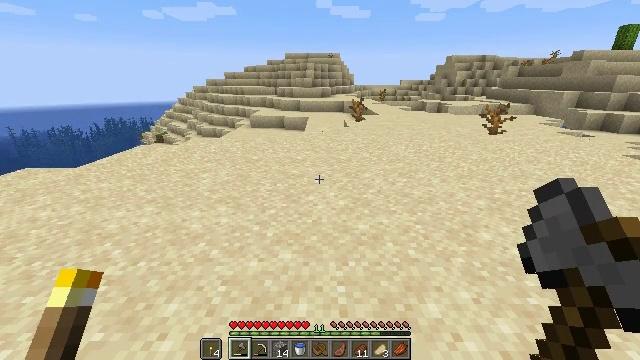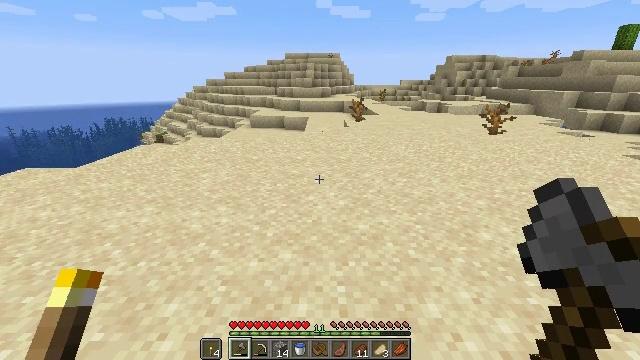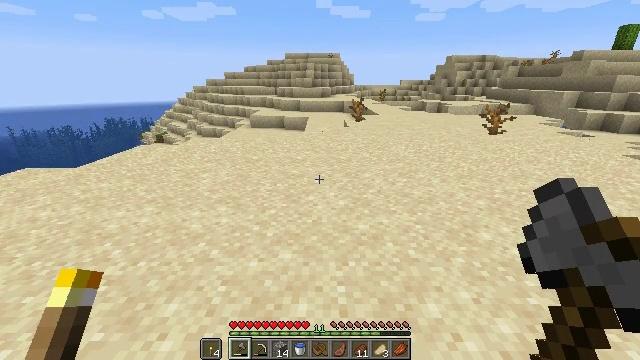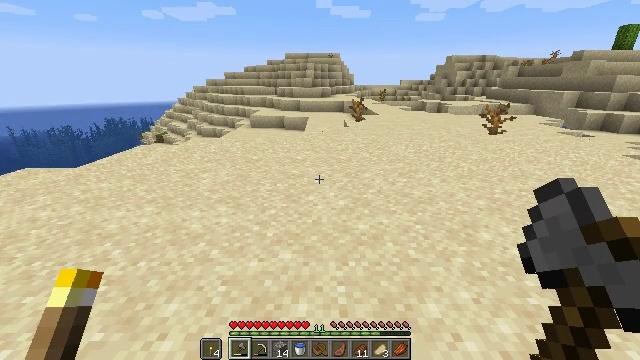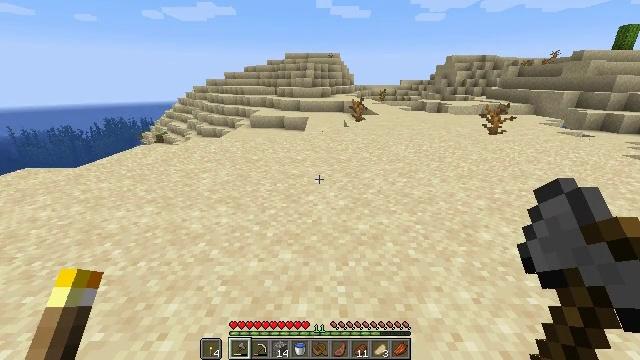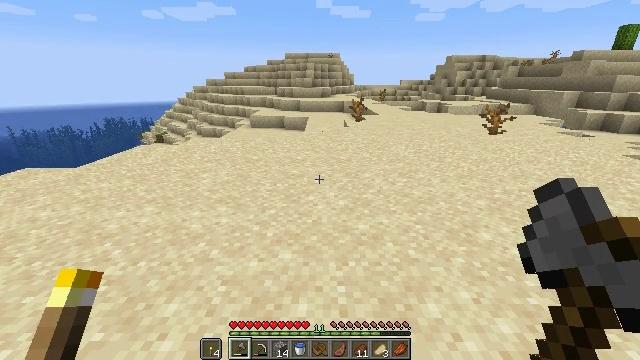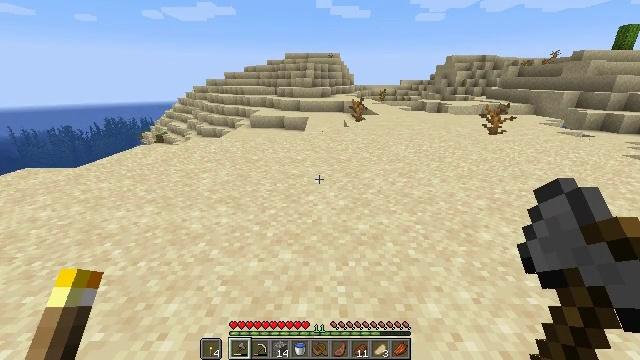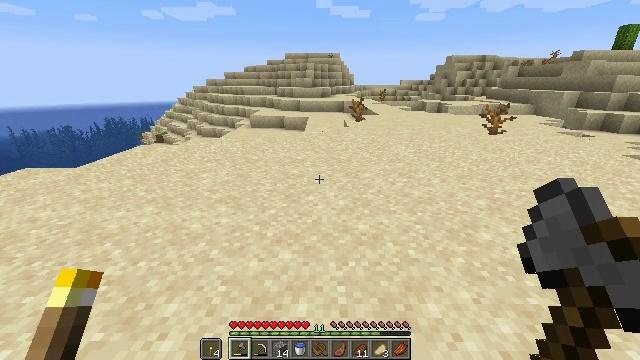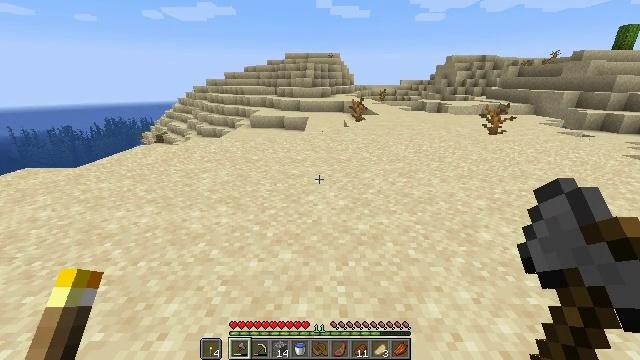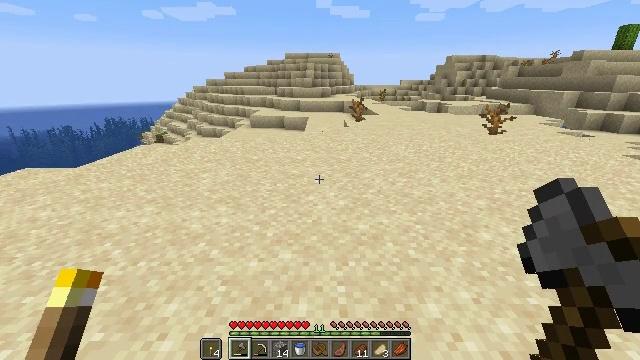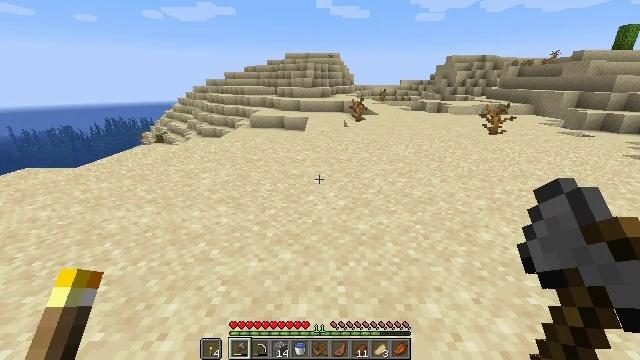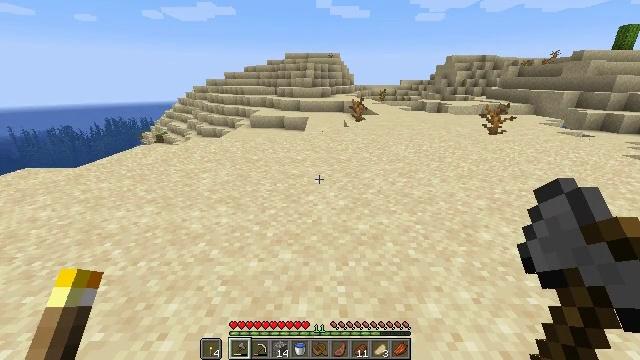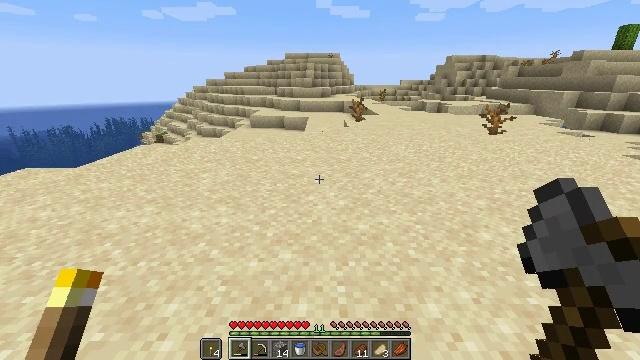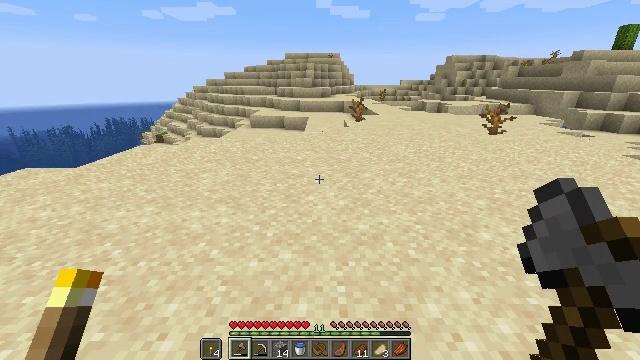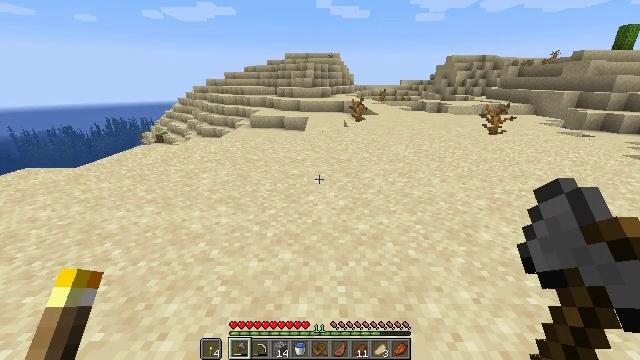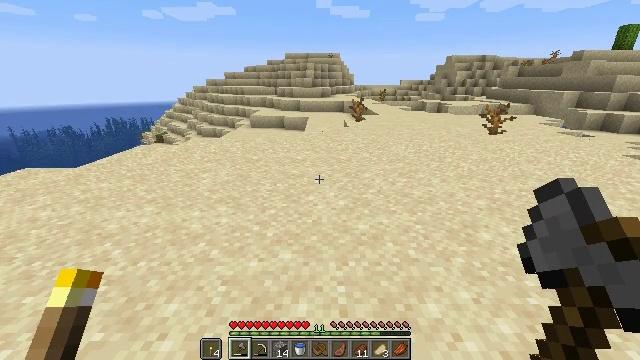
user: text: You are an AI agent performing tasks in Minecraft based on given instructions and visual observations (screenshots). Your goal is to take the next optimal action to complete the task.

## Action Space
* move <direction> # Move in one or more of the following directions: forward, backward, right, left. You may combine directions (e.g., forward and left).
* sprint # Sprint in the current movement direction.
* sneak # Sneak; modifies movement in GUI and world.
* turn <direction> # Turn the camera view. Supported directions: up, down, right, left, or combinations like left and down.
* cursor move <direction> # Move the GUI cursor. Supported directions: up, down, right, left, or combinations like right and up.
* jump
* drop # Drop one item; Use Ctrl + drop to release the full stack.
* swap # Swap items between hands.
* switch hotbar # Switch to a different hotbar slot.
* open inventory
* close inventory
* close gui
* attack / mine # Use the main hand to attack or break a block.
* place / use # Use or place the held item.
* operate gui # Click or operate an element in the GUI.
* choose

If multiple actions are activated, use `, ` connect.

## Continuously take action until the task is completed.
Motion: motion action
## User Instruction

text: Mine the dead bush in the desert.
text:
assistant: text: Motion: no_op
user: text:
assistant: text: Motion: no_op
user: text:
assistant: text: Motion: no_op
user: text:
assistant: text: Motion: no_op
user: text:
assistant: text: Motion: no_op
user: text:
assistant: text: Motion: no_op
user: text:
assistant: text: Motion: no_op
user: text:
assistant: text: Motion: no_op
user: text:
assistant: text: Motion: no_op
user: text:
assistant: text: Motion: no_op
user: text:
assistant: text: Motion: no_op
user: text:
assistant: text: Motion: no_op
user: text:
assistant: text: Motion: no_op
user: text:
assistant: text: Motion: no_op
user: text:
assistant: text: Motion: no_op
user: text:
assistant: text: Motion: no_op
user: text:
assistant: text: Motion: no_op
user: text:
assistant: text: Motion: no_op
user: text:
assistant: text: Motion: no_op
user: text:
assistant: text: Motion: no_op
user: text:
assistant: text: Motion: no_op
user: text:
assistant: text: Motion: no_op
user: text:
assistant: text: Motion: no_op
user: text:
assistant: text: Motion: no_op
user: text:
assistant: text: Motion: no_op
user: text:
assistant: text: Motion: no_op
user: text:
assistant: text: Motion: no_op
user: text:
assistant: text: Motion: no_op
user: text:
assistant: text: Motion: no_op
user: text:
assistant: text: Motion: no_op